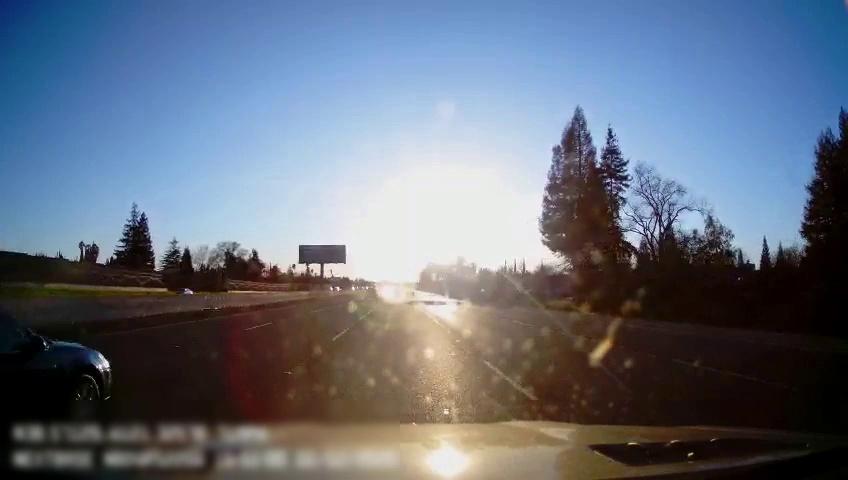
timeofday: Day
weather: Sunny
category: Drivable Space
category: Vehicles | Car
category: Vehicles | SUV
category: Vehicles | Car
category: Lanes | Alternate Lane
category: Lanes | Alternate Lane
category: Lanes | Current Lane
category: Lanes | Current Lane
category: Lanes | Alternate Lane
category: Lanes | Alternate Lane
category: Traffic | Signs